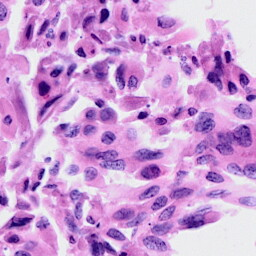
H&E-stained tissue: Cervix